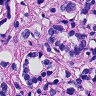
Metastatic tissue present: yes